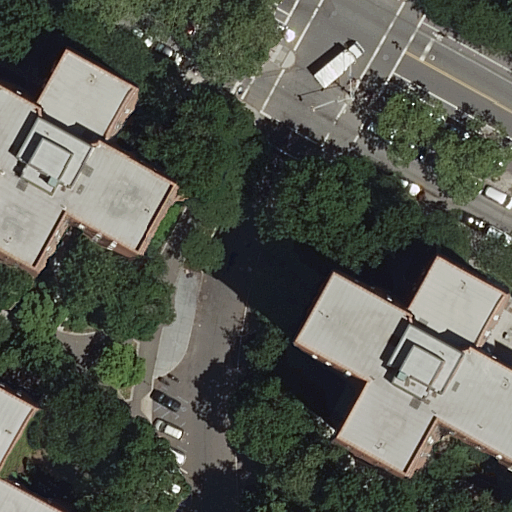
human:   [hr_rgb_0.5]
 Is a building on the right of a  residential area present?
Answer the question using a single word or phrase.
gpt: yes

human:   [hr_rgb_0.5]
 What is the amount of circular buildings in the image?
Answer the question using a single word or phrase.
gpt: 0

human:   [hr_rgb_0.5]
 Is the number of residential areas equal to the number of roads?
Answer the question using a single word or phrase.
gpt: no

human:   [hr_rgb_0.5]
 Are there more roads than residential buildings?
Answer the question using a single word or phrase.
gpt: yes

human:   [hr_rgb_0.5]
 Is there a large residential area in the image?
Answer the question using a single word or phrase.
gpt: yes

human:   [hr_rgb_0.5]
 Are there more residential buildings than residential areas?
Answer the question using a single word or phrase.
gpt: yes

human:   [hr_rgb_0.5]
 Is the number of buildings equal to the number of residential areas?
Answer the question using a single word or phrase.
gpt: no

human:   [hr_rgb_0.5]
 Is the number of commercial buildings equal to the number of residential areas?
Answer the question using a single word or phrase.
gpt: no

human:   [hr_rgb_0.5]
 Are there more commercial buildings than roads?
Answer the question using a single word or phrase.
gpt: no

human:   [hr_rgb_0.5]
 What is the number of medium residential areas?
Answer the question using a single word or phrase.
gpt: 0

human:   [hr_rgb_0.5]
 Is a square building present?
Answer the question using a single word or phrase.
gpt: no

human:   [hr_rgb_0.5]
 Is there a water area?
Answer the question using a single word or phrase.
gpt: no

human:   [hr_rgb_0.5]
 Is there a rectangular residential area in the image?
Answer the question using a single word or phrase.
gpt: yes

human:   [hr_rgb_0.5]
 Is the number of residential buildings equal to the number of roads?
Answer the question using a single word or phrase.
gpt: no

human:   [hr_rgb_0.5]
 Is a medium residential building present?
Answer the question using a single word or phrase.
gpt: yes

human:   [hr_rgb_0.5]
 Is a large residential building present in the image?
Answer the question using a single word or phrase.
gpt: yes

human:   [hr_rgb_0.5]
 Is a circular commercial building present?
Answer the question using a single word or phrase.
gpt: no

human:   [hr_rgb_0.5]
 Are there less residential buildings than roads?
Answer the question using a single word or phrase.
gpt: yes

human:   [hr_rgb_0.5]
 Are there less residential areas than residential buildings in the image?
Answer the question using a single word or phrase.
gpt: yes

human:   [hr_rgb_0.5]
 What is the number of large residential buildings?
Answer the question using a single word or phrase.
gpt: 2

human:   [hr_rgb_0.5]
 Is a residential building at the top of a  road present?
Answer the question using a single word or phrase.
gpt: yes

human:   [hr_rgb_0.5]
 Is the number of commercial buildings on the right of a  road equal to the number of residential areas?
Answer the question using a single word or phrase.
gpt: no

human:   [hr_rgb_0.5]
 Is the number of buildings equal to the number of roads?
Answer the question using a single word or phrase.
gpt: no

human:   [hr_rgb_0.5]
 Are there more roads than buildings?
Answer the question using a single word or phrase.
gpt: yes

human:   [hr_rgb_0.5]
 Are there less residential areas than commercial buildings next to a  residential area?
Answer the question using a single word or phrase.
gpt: no

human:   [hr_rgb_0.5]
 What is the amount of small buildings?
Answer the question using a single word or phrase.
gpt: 0

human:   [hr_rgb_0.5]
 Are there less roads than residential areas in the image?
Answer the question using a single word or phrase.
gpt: no

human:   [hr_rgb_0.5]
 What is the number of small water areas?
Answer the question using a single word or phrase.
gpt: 0

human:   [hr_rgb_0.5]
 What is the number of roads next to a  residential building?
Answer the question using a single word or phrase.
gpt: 14

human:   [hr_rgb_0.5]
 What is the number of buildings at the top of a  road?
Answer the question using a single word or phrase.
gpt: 1

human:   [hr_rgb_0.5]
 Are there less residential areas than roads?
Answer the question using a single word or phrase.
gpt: yes

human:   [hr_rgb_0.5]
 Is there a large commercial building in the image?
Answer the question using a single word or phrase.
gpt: no

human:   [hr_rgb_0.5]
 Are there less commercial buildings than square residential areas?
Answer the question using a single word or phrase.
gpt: no

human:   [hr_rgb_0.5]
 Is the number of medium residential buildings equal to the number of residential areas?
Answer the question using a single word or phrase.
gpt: no

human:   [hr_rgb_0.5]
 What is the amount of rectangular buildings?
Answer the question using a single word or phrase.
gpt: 1

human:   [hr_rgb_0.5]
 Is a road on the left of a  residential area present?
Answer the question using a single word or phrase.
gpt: yes